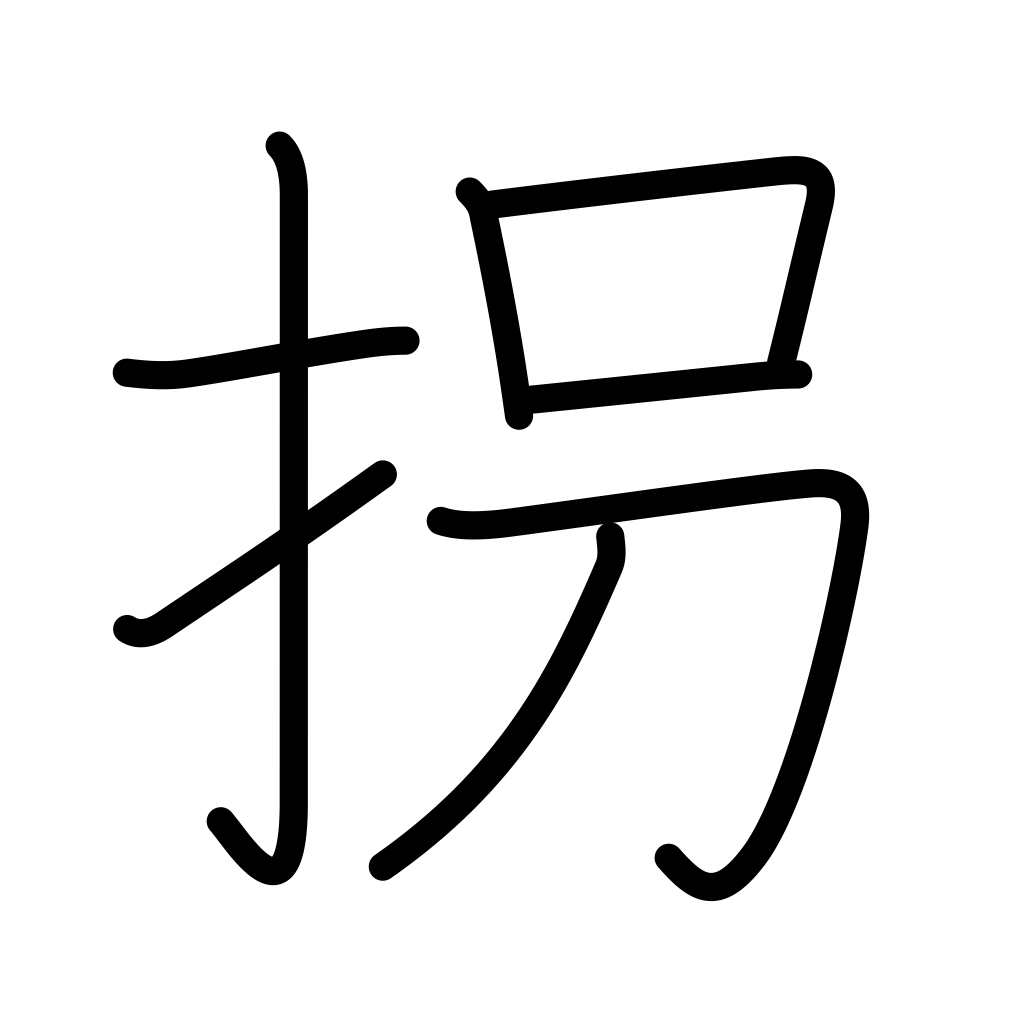
Meaning: kidnap, falsify